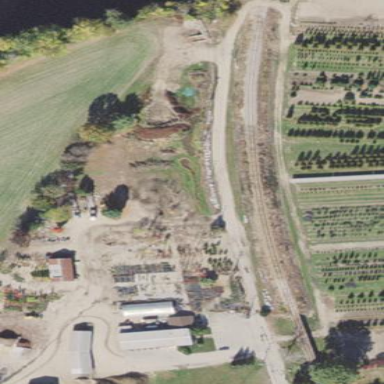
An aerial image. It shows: Orchard.